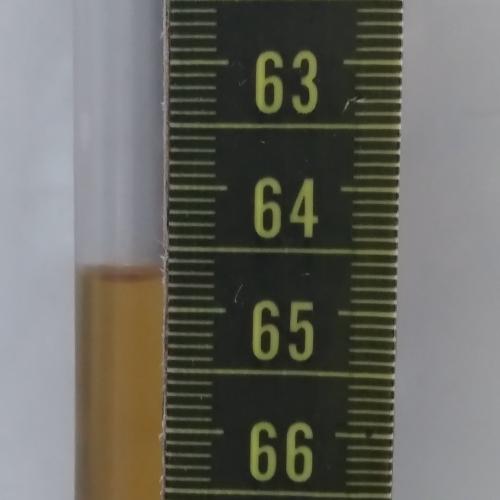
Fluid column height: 64.7 cm